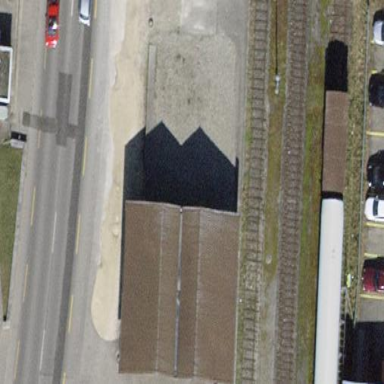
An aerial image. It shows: Train station building.